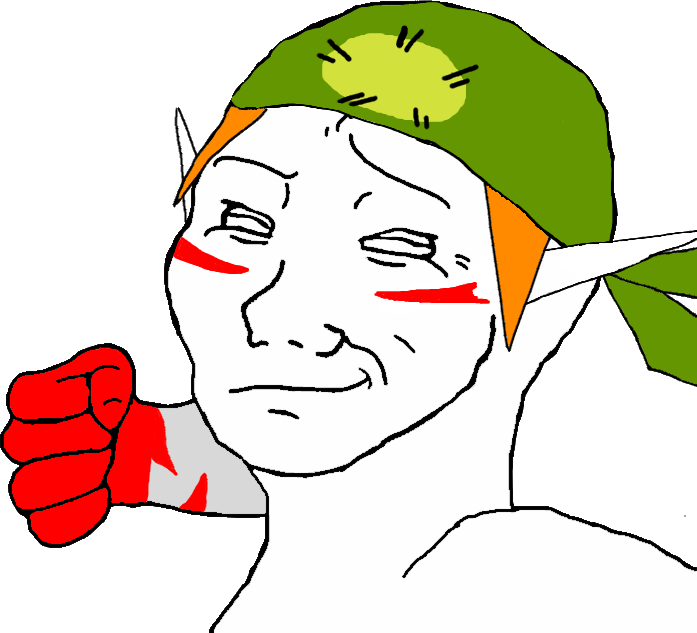
Label: 5_Smugjak